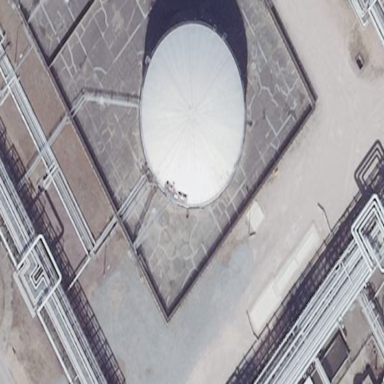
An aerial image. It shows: Storage tank building.